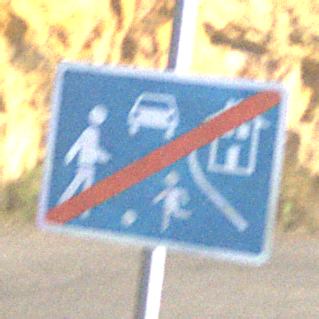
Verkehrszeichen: EndeVerkehrsberuhigterBereich
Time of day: MorningAfternoon
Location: Outdoor (RoadRail)
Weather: PartlyCloudy
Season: NotSpecified
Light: Natural